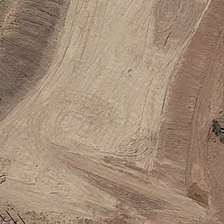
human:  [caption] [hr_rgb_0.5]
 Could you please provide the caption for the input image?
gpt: it is a piece of khaki bareland .

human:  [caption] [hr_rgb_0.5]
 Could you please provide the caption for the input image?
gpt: it is a piece of khaki bareland .

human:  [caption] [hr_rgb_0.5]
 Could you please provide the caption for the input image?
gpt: it is a piece of khaki bareland .

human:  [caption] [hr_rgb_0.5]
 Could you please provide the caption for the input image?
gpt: it is a piece of khaki bareland .

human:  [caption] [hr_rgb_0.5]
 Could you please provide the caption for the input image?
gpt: it is a piece of khaki bareland .